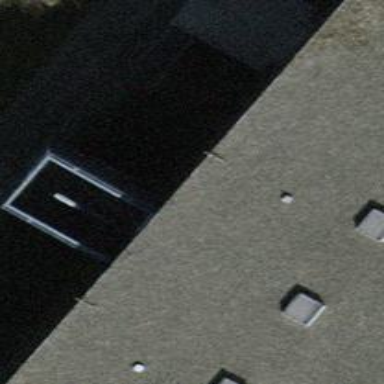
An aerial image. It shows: View of roof of building.